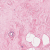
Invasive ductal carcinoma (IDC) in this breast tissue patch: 0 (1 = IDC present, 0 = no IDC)